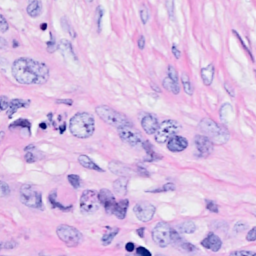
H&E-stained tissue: Breast